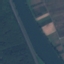
Land use / land cover class: River